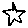
Label: star